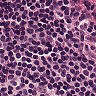
Metastatic tissue present: no